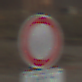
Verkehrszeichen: VerbotFahrzeugeAllerArt
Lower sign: BesondereFahrzeugeUndTransportgueter9
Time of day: MorningAfternoon
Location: Outdoor (Suburban)
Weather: PartlyCloudy
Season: NotSpecified
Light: Natural